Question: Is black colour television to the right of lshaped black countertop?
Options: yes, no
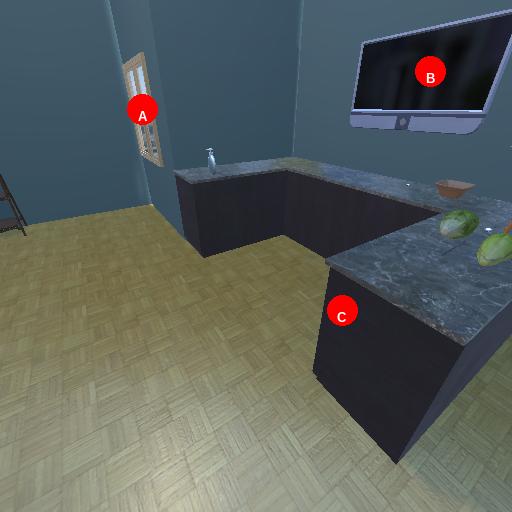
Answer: yes